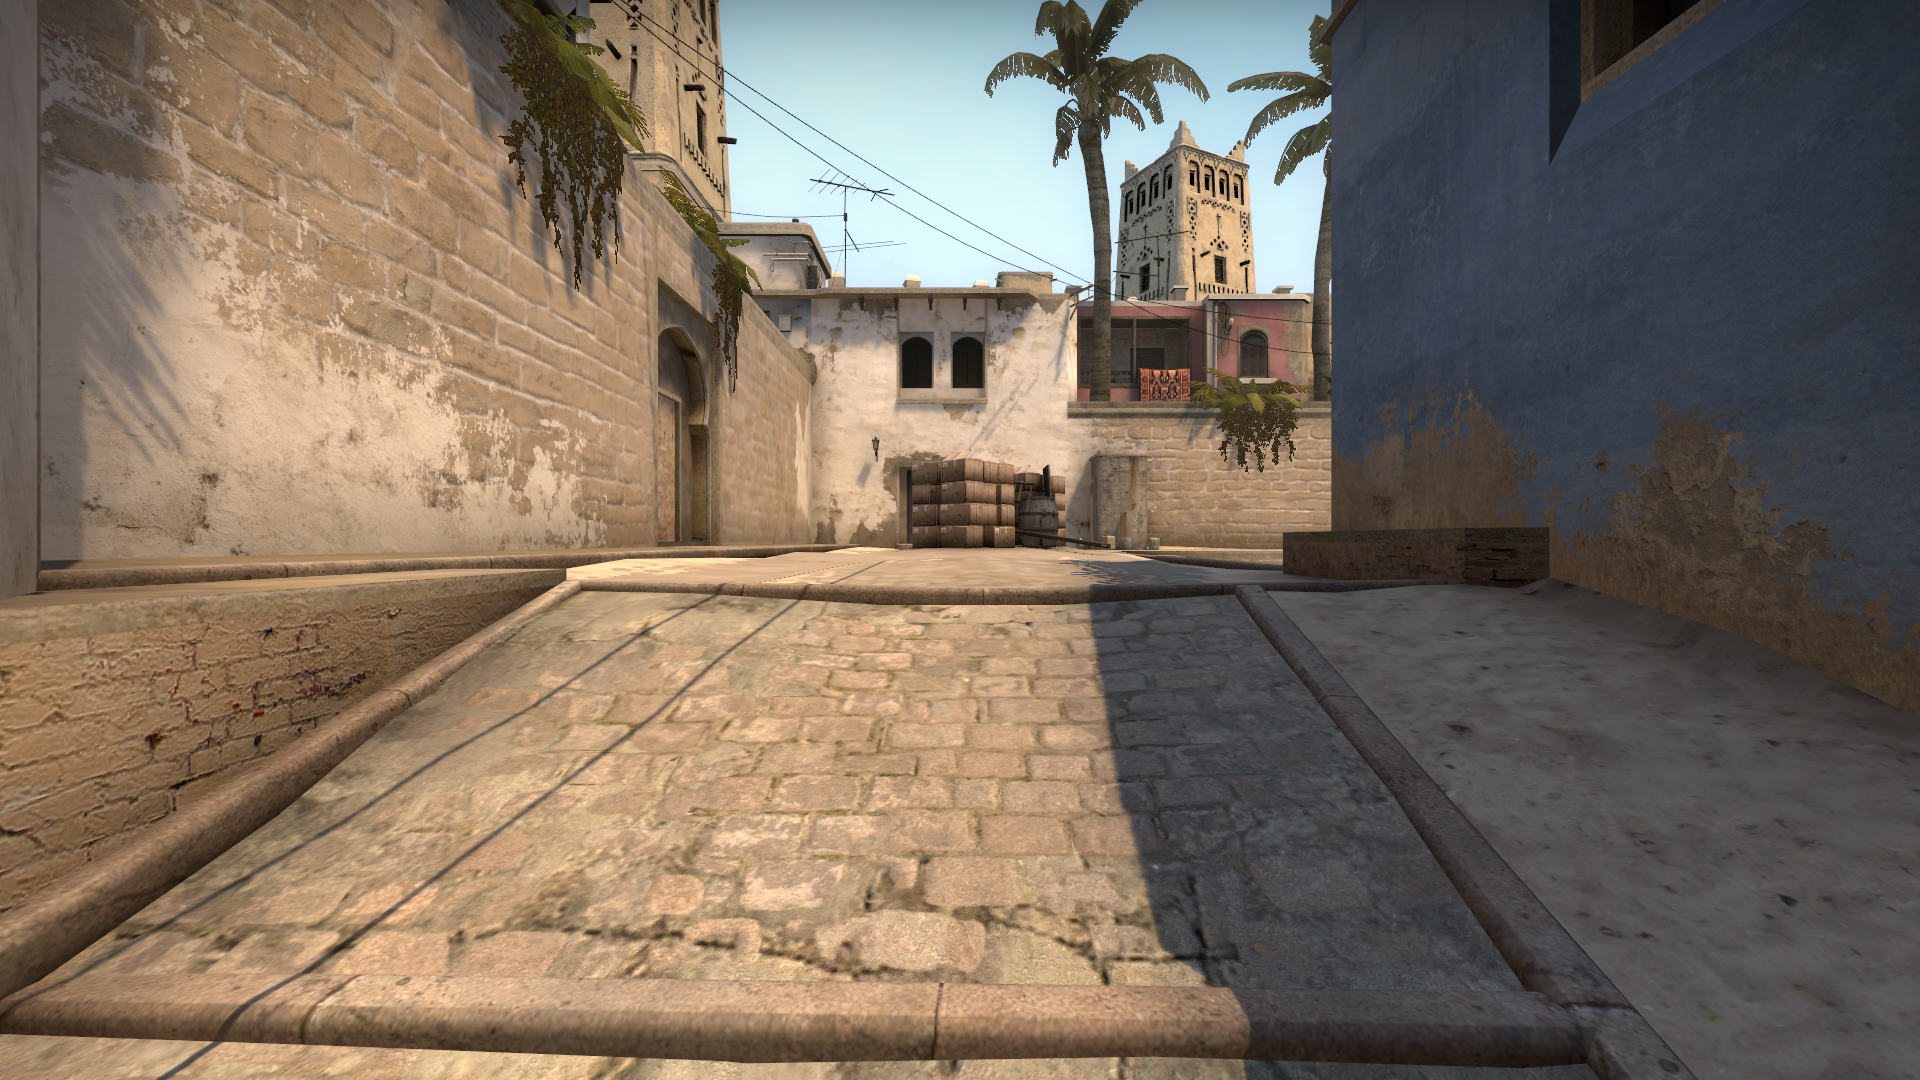
Map: de_mirage